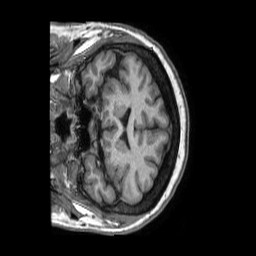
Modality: T1w
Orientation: coronal
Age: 47
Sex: female
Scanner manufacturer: philips
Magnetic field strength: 1.5 T
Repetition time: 0.00711 s
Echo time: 0.003213 s